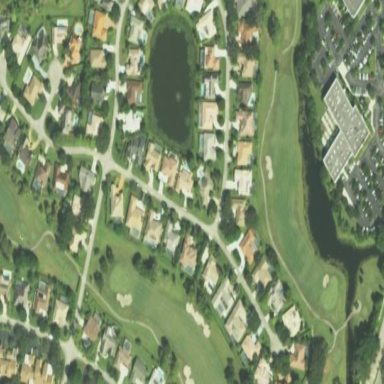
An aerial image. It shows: The outer area of golf course.